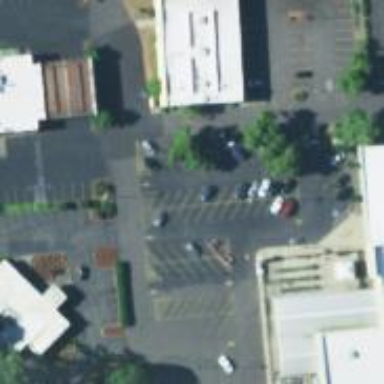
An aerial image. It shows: Parking space is available.